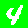
Digit: 4